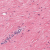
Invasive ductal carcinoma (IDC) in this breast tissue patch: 0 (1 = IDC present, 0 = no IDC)